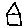
Label: house